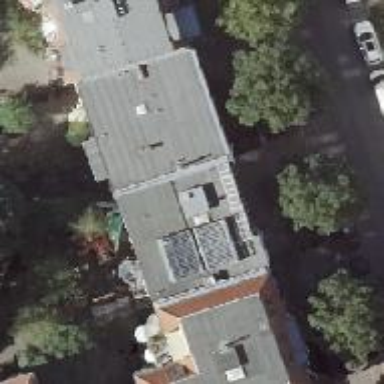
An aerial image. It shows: Community center.